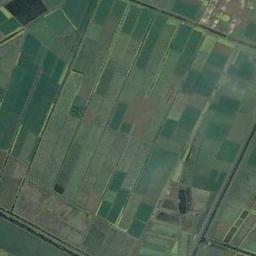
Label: rectangular_farmland